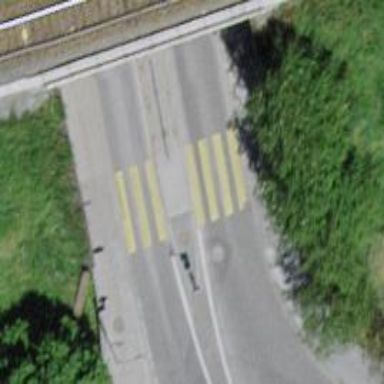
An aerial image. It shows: Kerb barrier.